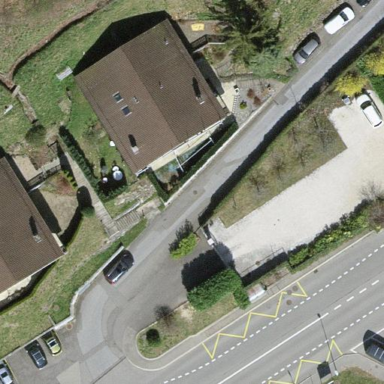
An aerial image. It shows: Simple and straightforward house.